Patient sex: F
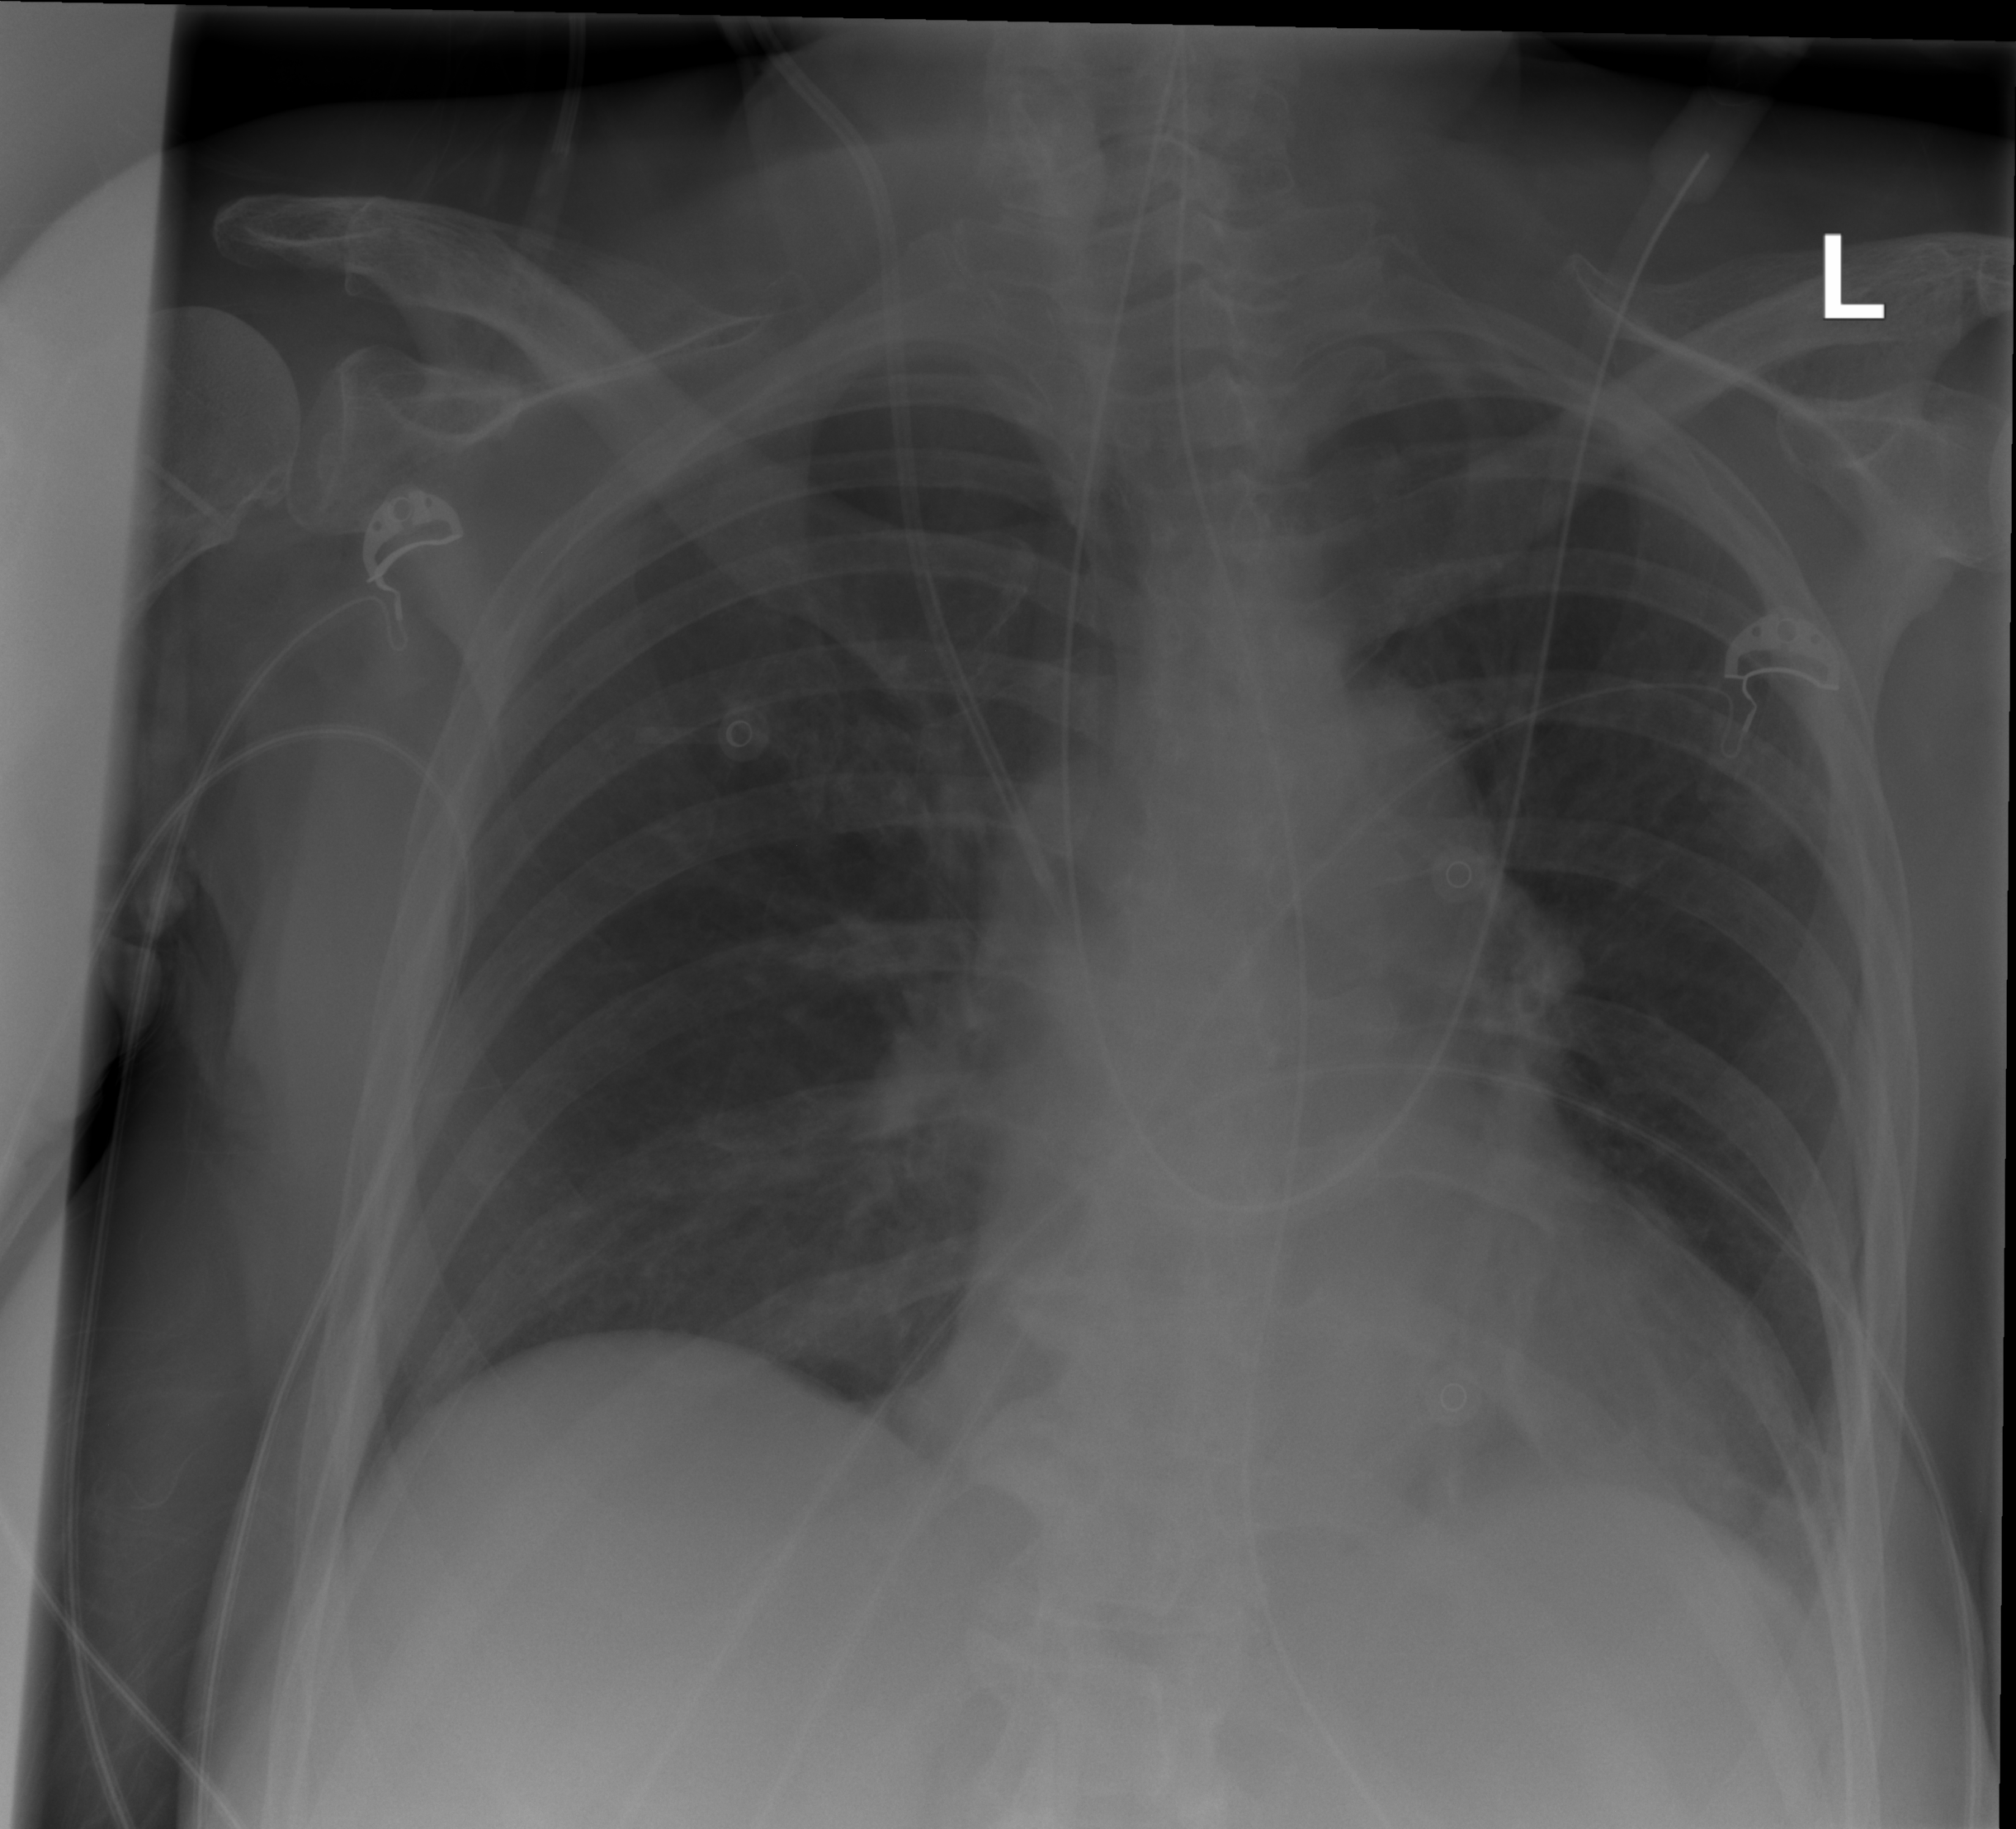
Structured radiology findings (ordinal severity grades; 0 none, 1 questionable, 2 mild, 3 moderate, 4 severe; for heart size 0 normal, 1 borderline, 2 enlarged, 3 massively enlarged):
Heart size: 0
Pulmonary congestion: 0
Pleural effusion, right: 0
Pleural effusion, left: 0
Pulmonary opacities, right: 0
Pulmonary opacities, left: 0
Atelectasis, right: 1
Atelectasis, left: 1